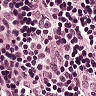
Metastatic tissue present: no